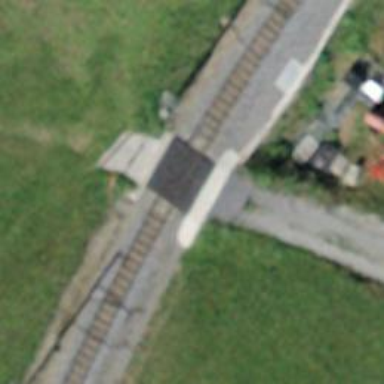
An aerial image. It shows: Uncontrolled level crossing for railway.